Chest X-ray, AP view. Patient: 57 years old, sex F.
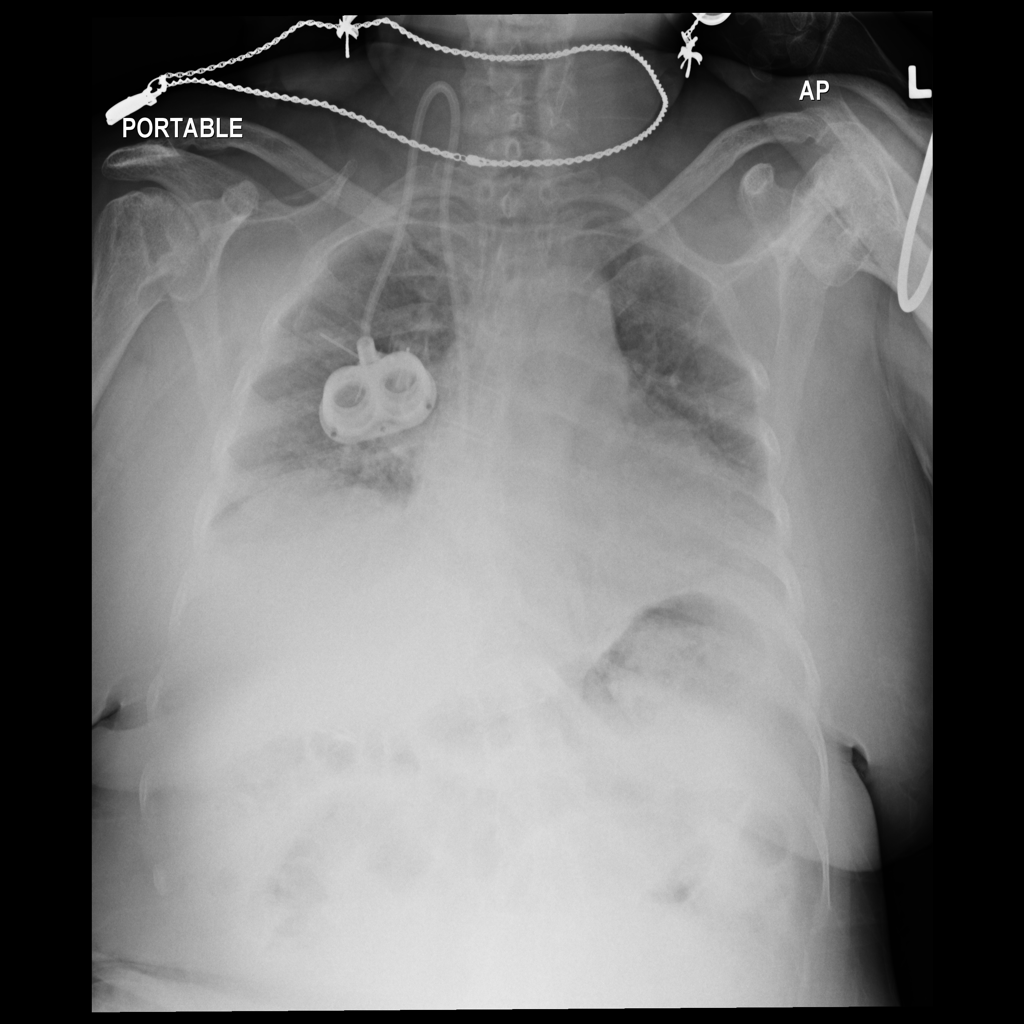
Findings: Nodule